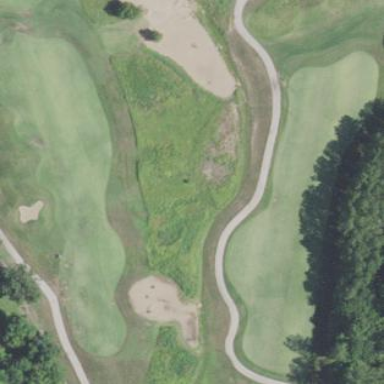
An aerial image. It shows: Golf bunker filled with sandy terrain.